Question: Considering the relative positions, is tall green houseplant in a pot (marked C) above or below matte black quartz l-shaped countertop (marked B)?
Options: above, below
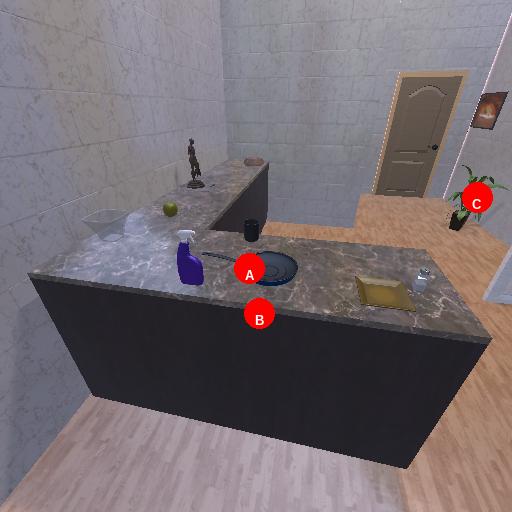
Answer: above